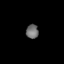
Tissue: lung
Cell type: Epithelial cells
Senescence score: 0.2361
Nuclear area (px): 170
Mean DAPI intensity: 110.753